Interaction volume radius: 5 \u00c5
Interaction volume height: 10 \u00c5
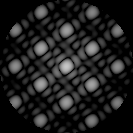
Disorder parameter: 0.04744